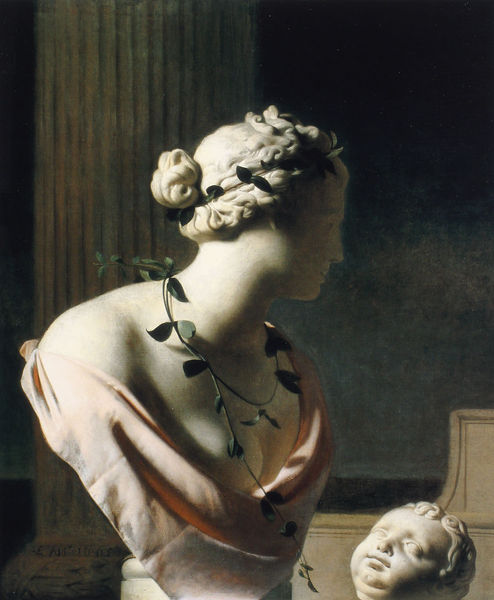
Titel: Stilleben mit Venusbüste
Künstler: Caesar van Everdingen
Institution: Den Haag, Mauritshuis
Schlagwörter: blätter, kopf, laub, umhang, weiß, grün, brust, elegant, frau, frisur, grau, köpfe, licht, marmor, profil, säule, blick, tuch, blicke, knoten, sockel, bild, hals, kind, locken, schulter, skulptur, stilleben, brüste, dutt, eben, nacken, wein, realistisch, büste, edel, haarknoten, antike, haarkranz, kranz, lorbeer, ranke, efeu, harmonisch, historisch, zuwendung, uch, schulten, süule, lorbeerkette